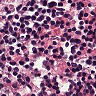
Metastatic tissue present: no